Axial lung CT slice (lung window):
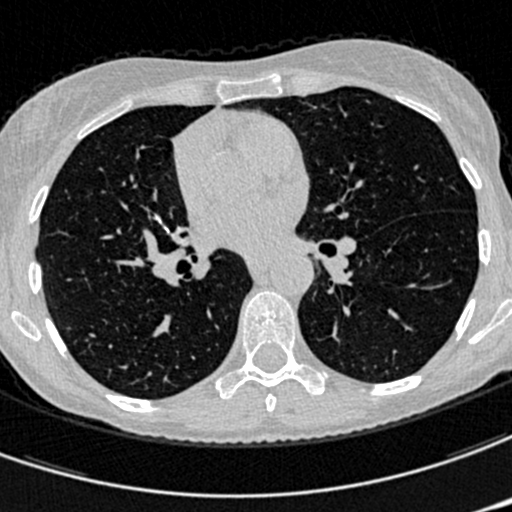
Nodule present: no